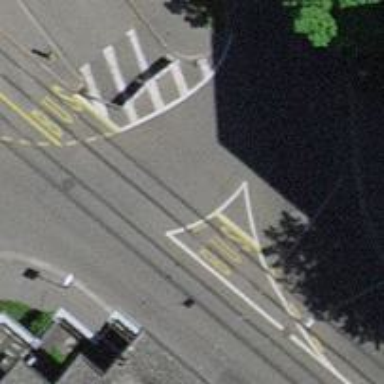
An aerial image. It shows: Tram level crossing on railway.